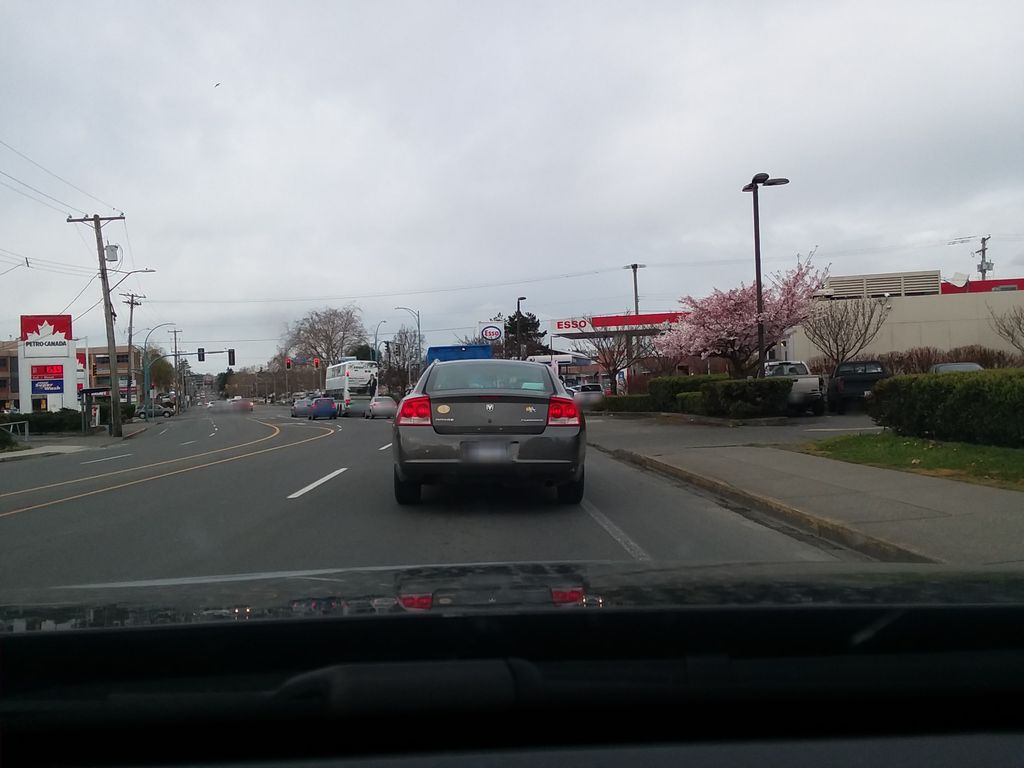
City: victoria